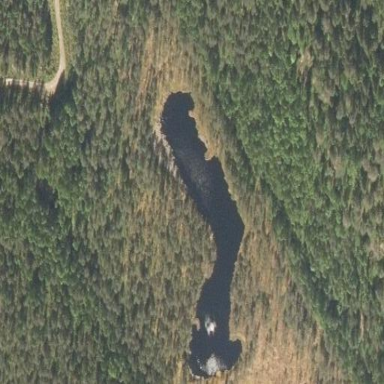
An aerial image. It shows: Serene lake surrounded by nature.